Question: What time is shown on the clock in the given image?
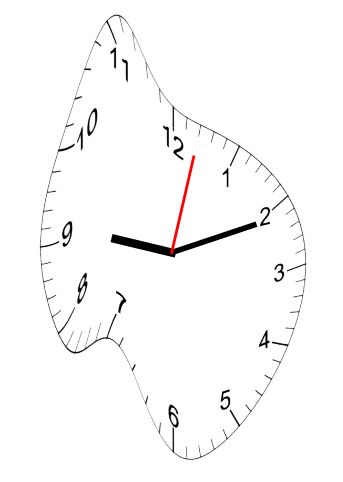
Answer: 09:11:02